Field crop: maize
Growth stage: 1
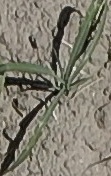
Species: sorghum